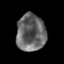
Tissue: prostate
Cell type: T cells
Senescence score: 0.2994
Nuclear area (px): 1059
Mean DAPI intensity: 102.062